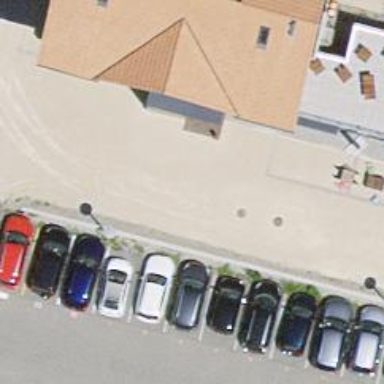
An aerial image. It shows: Car-sharing service available at this location.